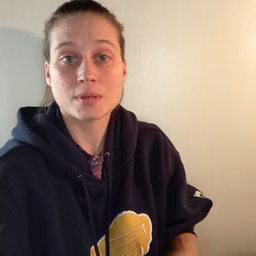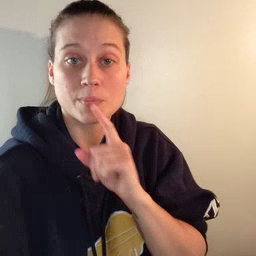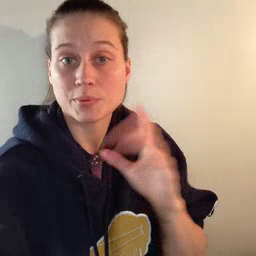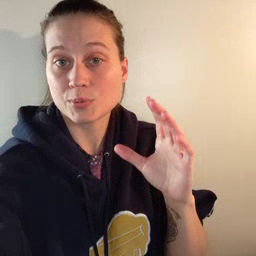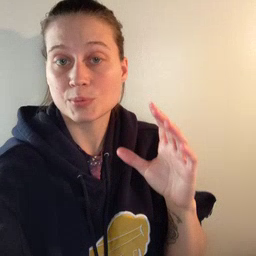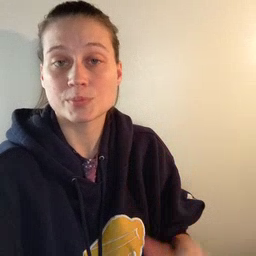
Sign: balloon